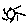
Label: sun